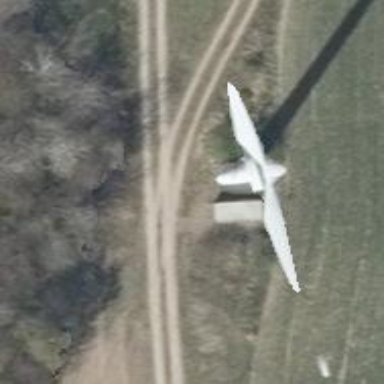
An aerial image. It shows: Wind turbine generator that utilizes wind as its source for generating electricity. It is of the horizontal axis type.